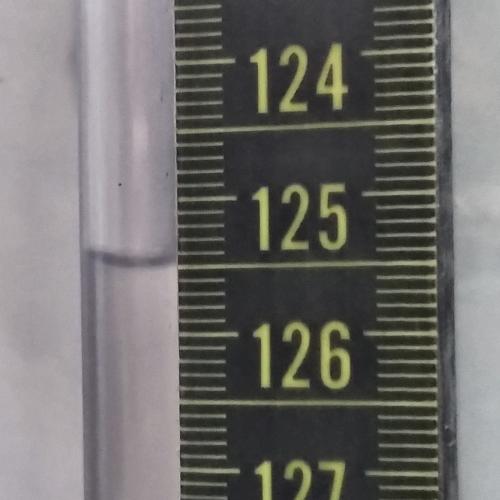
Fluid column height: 125.5 cm